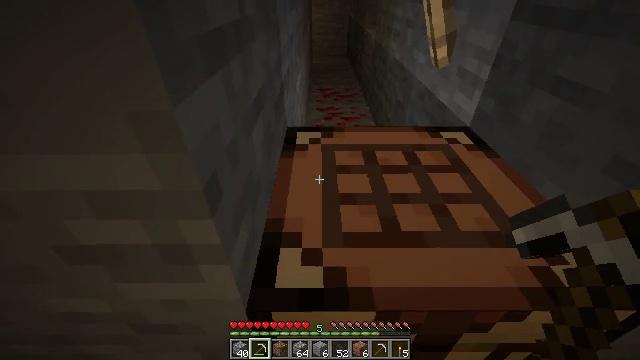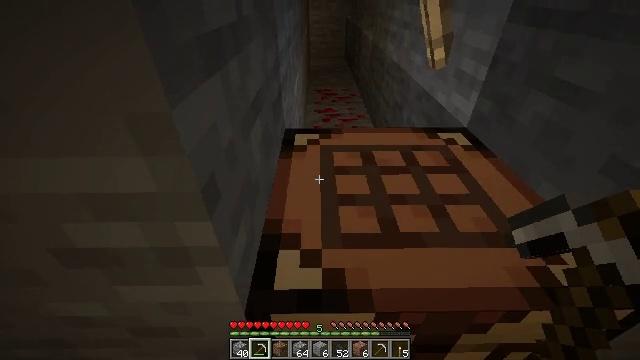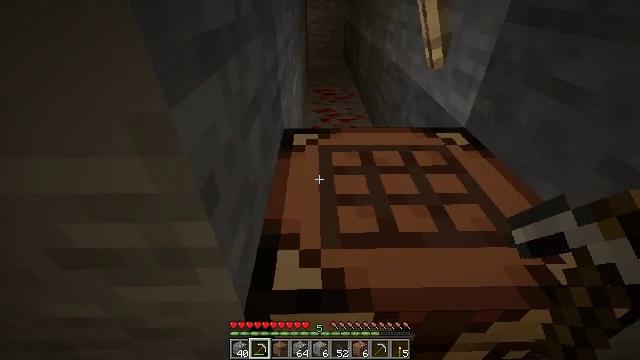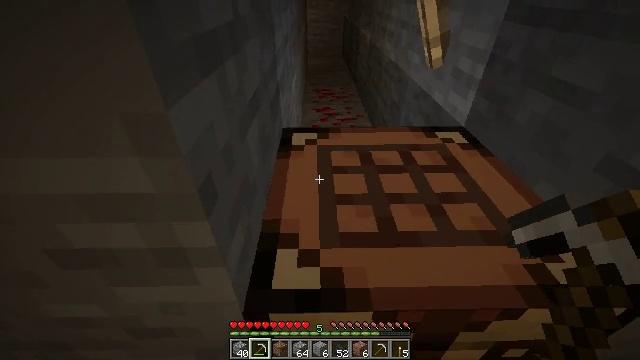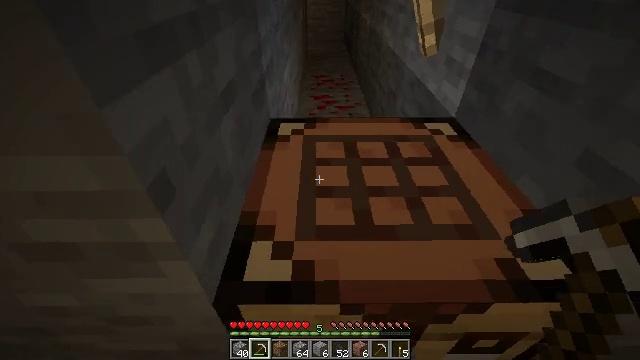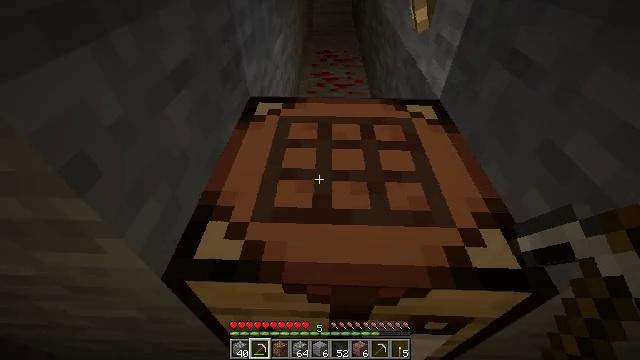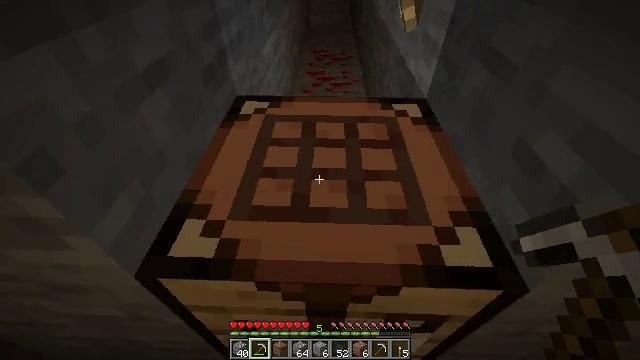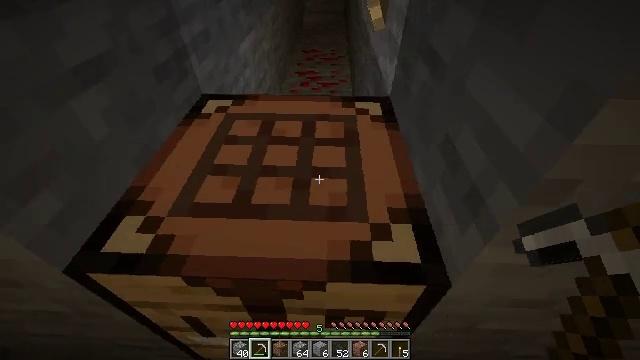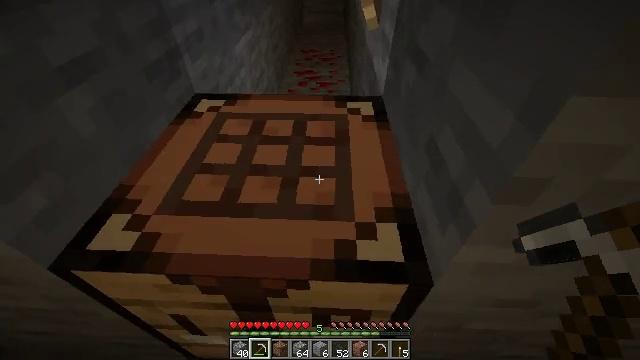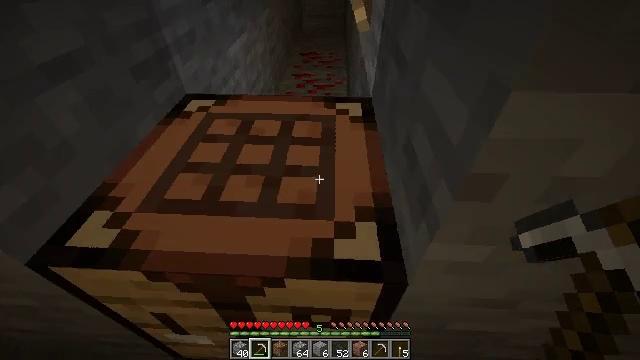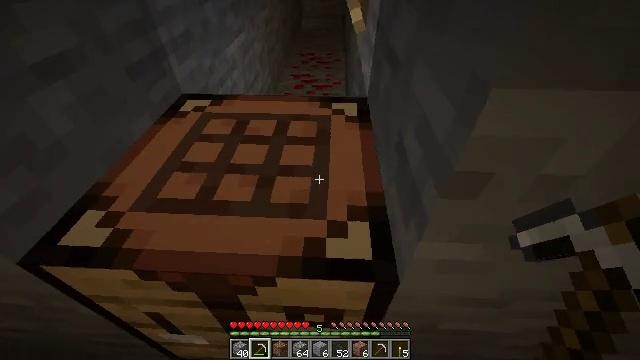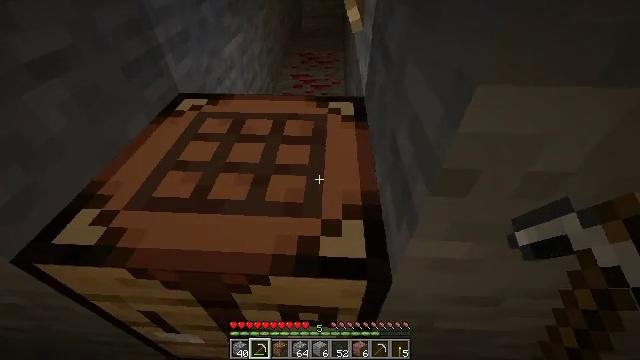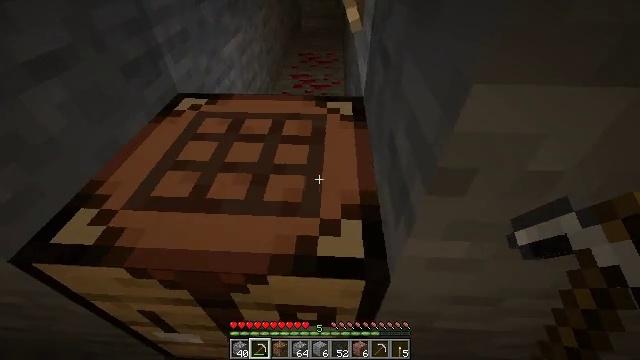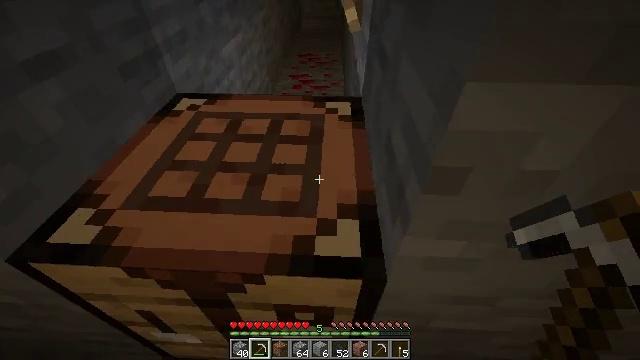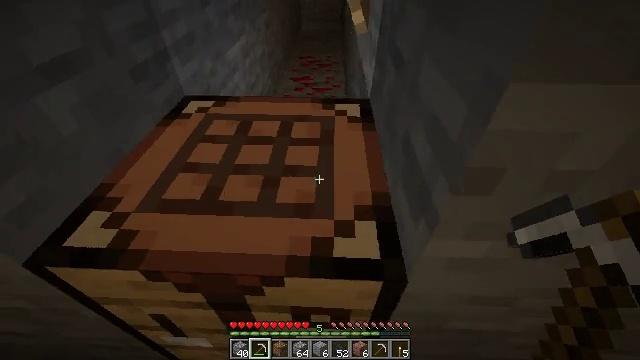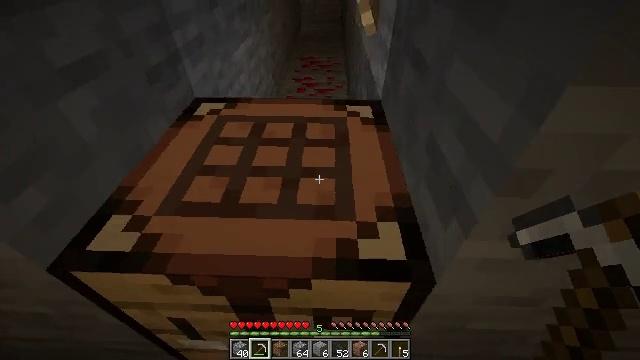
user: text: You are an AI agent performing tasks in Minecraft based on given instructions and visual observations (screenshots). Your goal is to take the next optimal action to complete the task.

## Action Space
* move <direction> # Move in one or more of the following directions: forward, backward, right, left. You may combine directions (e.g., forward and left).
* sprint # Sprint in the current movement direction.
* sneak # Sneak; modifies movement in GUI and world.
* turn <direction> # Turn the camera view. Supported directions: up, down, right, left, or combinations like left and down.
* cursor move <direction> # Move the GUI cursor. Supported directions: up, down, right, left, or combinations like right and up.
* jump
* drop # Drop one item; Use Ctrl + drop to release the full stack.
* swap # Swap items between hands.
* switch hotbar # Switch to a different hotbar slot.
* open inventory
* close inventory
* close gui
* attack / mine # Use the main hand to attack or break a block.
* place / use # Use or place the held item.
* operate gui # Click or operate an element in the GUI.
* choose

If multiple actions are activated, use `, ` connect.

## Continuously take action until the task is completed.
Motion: motion action
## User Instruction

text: Mine block crafting table.
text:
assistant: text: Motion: no_op
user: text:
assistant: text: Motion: no_op
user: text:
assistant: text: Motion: move forward and move right
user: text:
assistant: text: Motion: move forward and move right, turn down
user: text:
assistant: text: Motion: move forward and move right, turn left and down
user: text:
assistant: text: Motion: move right
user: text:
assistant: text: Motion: no_op
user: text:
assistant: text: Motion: no_op
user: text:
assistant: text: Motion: no_op
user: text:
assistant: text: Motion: no_op
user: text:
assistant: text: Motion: no_op
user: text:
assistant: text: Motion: no_op
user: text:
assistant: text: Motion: no_op
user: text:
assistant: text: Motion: move left
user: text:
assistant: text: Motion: move left
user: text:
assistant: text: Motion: no_op
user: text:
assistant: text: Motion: no_op
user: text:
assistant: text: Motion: no_op
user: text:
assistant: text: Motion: no_op
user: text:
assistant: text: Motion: attack / mine
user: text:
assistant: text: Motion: attack / mine
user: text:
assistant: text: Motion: attack / mine
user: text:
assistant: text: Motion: attack / mine
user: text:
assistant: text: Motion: attack / mine
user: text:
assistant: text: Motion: attack / mine
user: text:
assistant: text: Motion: attack / mine
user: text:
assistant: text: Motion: attack / mine
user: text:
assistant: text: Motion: attack / mine
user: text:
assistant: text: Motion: attack / mine
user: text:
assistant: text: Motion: attack / mine